Question: See the image below, there are 9 "blocks" and I wish to detect their centers

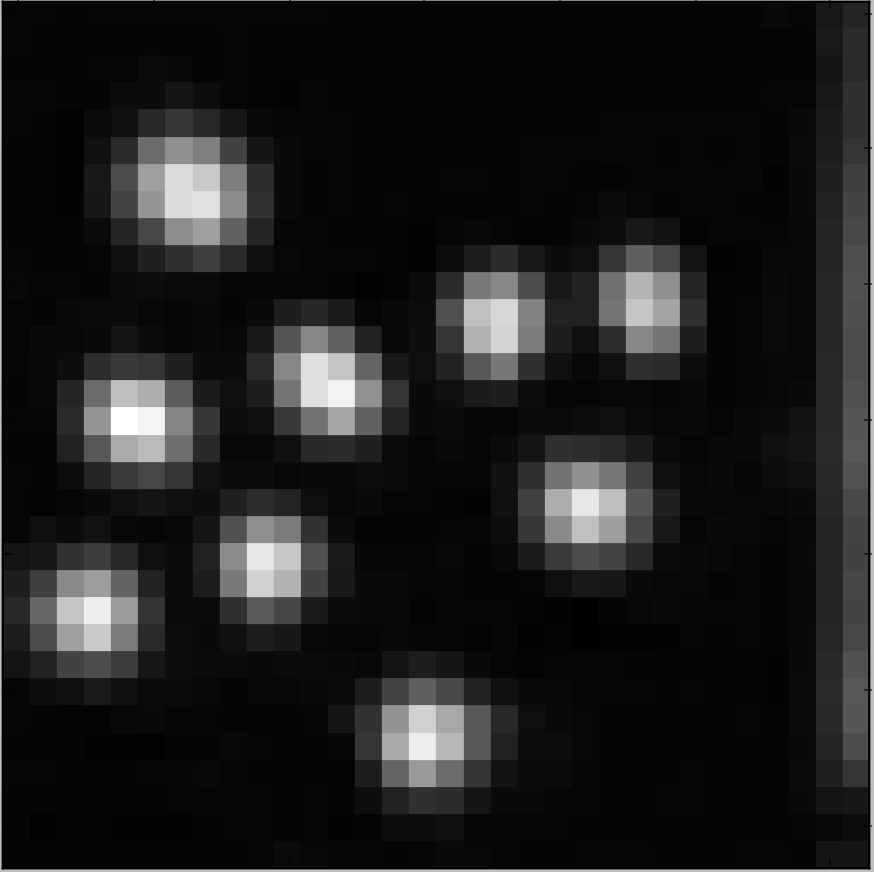
Answer: You can use openCV:
'''
import numpy as np
import cv2
im = cv2.imread('test.jpg')
imgray = cv2.cvtColor(im, cv2.COLOR_BGR2GRAY)
ret, thresh = cv2.threshold(imgray, 127, 255, 0)
im2, contours, hierarchy = cv2.findContours(thresh, cv2.RETR_TREE, cv2.CHAIN_APPROX_SIMPLE)
'''
<URL>
'''
import cv2
import numpy as np
img = cv2.imread('star.jpg',0)
ret,thresh = cv2.threshold(img,127,255,0)
im2,contours,hierarchy = cv2.findContours(thresh, 1, 2)
cnt = contours[0]
M = cv2.moments(cnt)
cx = int(M['m10']/M['m00'])
cy = int(M['m01']/M['m00'])
'''
<URL>